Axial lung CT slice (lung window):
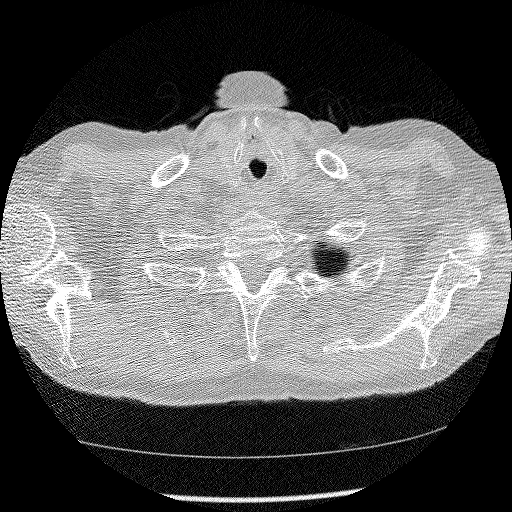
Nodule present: no